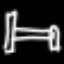
Label: bed